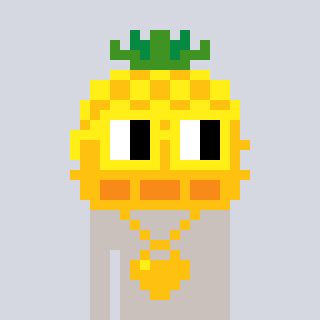
a pixel art character with square yellow glasses, a pineapple-shaped head and a foggrey-colored body on a cool background